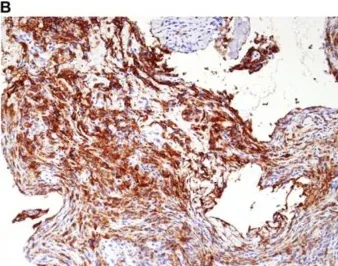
Histologic and immunohistological examination. (B) Immunohistologic stains for CD1a confirmed the presence of multinucleated giant cells and mononuclear histiocytes (200x).
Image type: pathology (immunostaining)